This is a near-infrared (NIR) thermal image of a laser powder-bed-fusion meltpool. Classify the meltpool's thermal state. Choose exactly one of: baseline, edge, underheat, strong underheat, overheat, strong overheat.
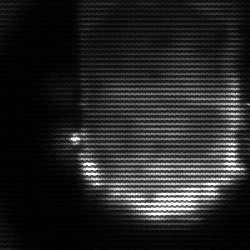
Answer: baseline